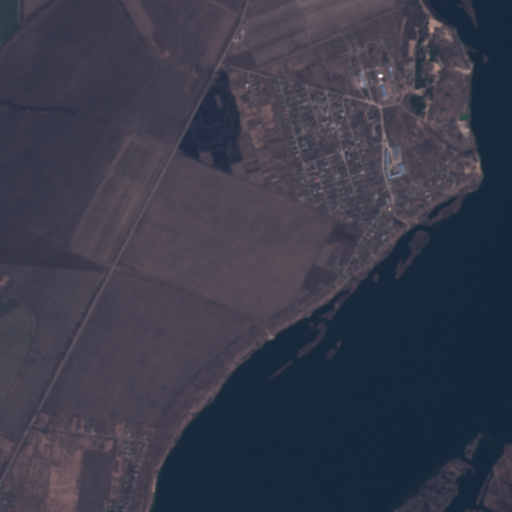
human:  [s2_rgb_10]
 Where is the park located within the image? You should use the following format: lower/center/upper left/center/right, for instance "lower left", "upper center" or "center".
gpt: The park is located in the upper right of the image.
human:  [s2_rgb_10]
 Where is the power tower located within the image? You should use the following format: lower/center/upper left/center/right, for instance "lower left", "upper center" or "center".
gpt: The power tower is located in the lower left of the image.
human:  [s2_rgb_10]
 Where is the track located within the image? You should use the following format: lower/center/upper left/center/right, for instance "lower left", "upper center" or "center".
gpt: The track is located in the upper center of the image.
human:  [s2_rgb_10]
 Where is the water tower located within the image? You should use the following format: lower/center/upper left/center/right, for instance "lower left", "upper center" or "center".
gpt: The water tower is located in the upper right of the image.
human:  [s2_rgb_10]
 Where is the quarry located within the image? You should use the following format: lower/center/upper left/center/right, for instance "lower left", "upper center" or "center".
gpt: There is no quarry in the image.